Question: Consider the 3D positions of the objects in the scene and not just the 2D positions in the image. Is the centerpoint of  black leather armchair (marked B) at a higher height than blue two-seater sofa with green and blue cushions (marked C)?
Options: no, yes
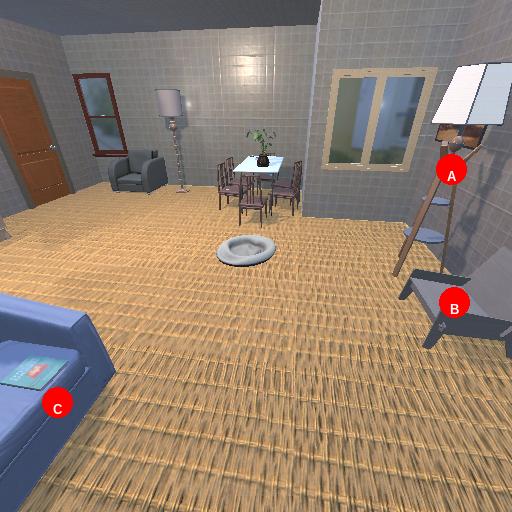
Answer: no